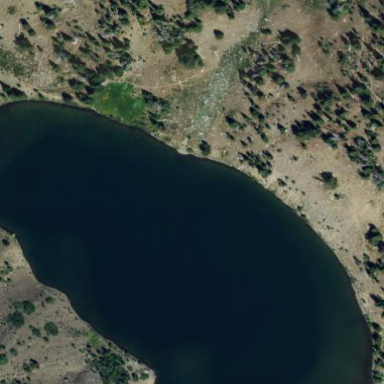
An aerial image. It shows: Serene lake surrounded by nature.